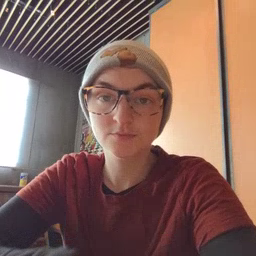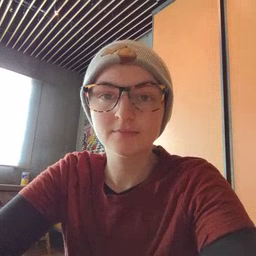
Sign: hungry